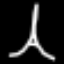
Label: The Eiffel Tower